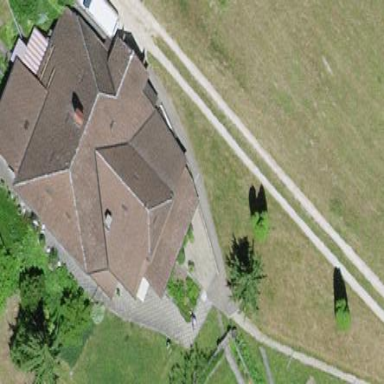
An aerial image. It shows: Farm building.